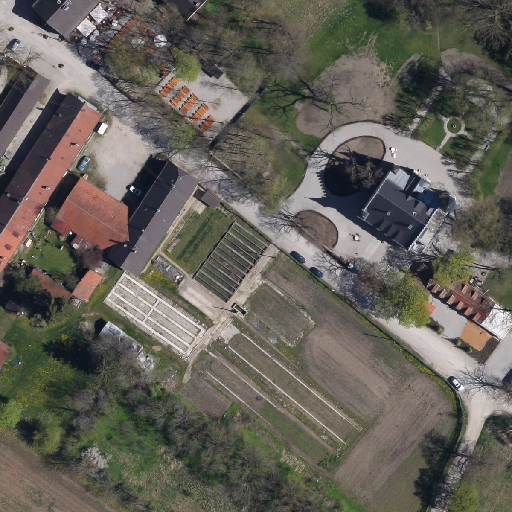
Referring expression: paved road